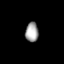
Tissue: prostate
Cell type: T cells
Senescence score: 0.3485
Nuclear area (px): 249
Mean DAPI intensity: 162.233